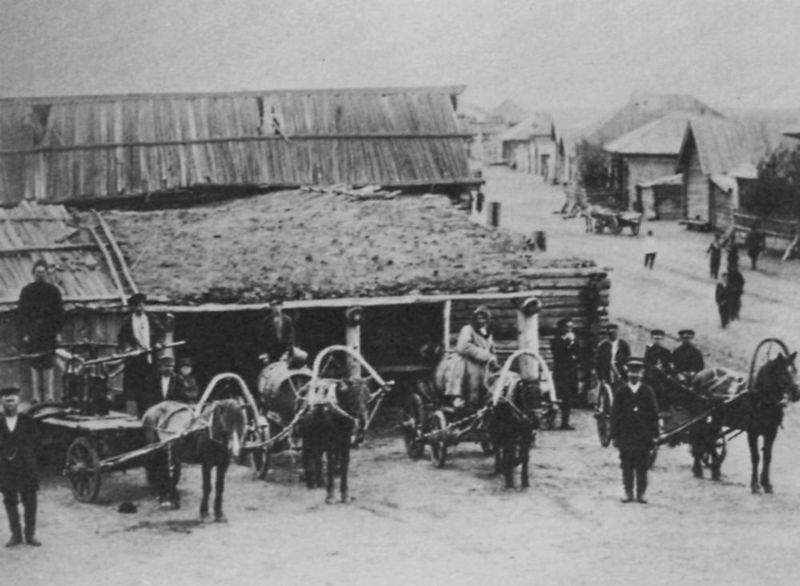
Titel: Die Feuerwehr des Dorfes
Künstler: Russischer Photograph
Standort: Paris
Institution: Institut d'Etudes Slaves, Bibliothèque
Schlagwörter: weiß, menschen, frau, grau, holz, männer, strasse, dach, haus, schnee, weg, hütte, bauern, pferd, pferde, räder, gasse, russland, dorf, dächer, bauernhof, hütten, winter, speichen, wagen, unscharf, foto, fotografie, photographie, strohdach, knechte, geschirr, schawrz, kutscher, photo, stall, aufbruch, gespann, fotographie, pferdewagen, pferdegeschirr, gorf